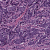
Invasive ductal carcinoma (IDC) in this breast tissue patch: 1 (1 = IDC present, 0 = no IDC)